Question: This is probably a simple question for someone who is an sql database administrator, but I'm a C# guy who only dabbles into the databases long enough to get them working when necessary.
I've got a new database I designed that only has a very little bit of data in it.
I need a query that will be used for generating my view, but I can never seem to understand how/when to use an INNER verses the LEFT join.
A 'Packet' can have multiple 'Request' entries (one person requests 5 different parts), and each 'Request' entry can have different 'Action' entries (on hold, cancelled, special order, complete, etc).

I'd like to create a query that produces the following Data Table:
'''
SELECT
P.EmpID AS Requestor, P.DateStamp AS Submitted,
T.Description AS RequestType, L.Description AS Line, R.PartNo, R.Workorder, R.Qty,
RT.Description AS ReasonType, S.Description AS Status, A.EmpID AS Stator, A.DateStamp AS Stated, R.MTF
FROM Packet AS P
LEFT OUTER JOIN Request AS R ON (R.PacketID=P.ID)
LEFT OUTER JOIN Action AS A ON (A.RequestID=R.ID)
LEFT OUTER JOIN RequestType AS T ON (R.RequestTypeID=T.ID)
LEFT OUTER JOIN Line AS L ON (R.LineID=L.ID)
LEFT OUTER JOIN ReasonType AS RT ON (R.ReasonTypeID=RT.ID)
LEFT OUTER JOIN Status AS S ON (A.StatusID=S.ID)
'''
This returns 5 rows, but there are a few NULL entries for 'Status', 'Stator', and 'Stated'.
So, I tried writing this with an INNER JOIN:
'''
SELECT
P.EmpID AS Requestor, P.DateStamp AS Submitted,
T.Description AS RequestType, L.Description AS Line, R.PartNo, R.Workorder, R.Qty,
RT.Description AS ReasonType, S.Description AS Status, A.EmpID AS Stator, A.DateStamp AS Stated, R.MTF
FROM Packet AS P
INNER JOIN Request AS R ON (R.PacketID=P.ID)
INNER JOIN Action AS A ON (A.RequestID=R.ID)
INNER JOIN RequestType AS T ON (R.RequestTypeID=T.ID)
INNER JOIN Line AS L ON (R.LineID=L.ID)
INNER JOIN ReasonType AS RT ON (R.ReasonTypeID=RT.ID)
INNER JOIN Status AS S ON (A.StatusID=S.ID)
'''
The NULL entries are now gone, but now I only have 3 rows returned.
How do I know which version I should be using? ...or, should I be using a combination of LEFT and INNER joins?
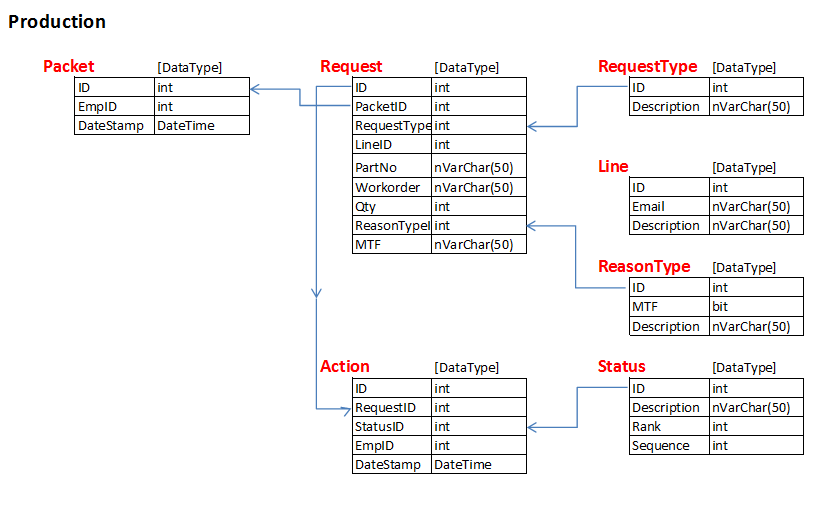
Answer: > How do I know which version I should be using?
Only you can answer that question. Did you want the 5 rows with null or the 3 rows with no nulls?
As you noted from your results, a 'LEFT JOIN' will return a record even when there is no matching record in the table you are joining on (hence the null values). An 'INNER JOIN' will only return a record if there is a matching record in the table you are joining on (which is why you see 3 results instead of 5).
Take a look at this for an excellent <URL>